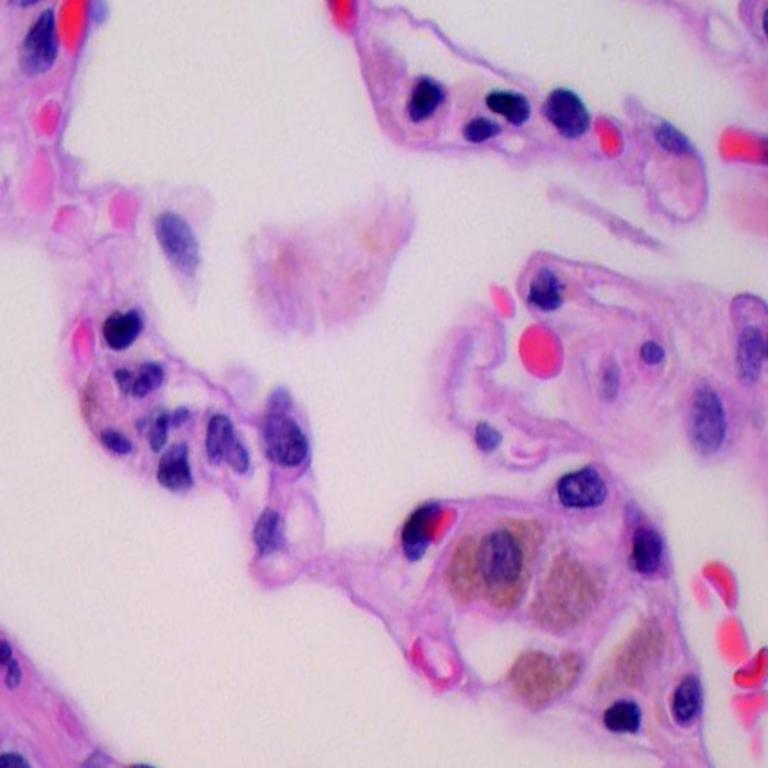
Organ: lung
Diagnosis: benign